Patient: sex F, age 83
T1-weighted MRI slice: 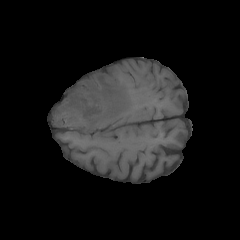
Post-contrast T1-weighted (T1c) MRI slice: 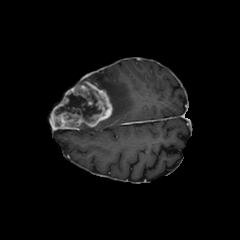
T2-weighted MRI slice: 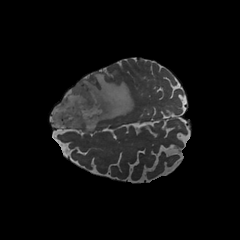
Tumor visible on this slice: yes
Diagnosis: Glioblastoma, IDH-wildtype
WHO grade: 4